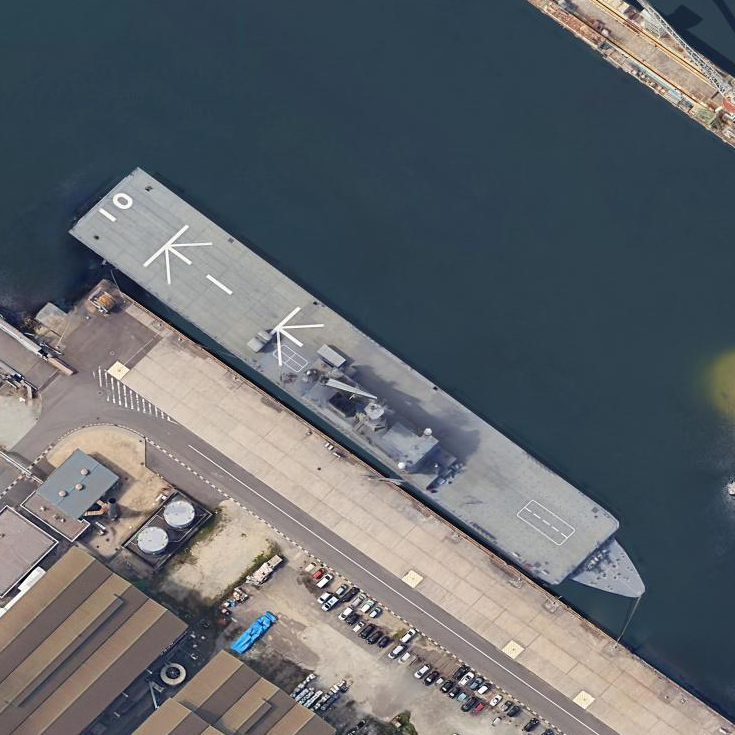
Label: assault